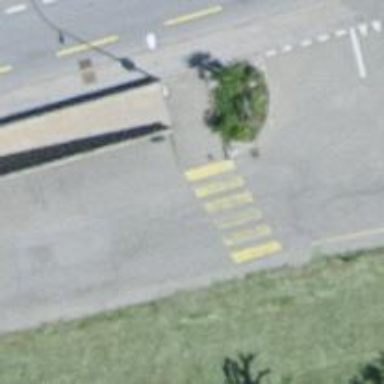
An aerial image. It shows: Zebra crossing on the road.